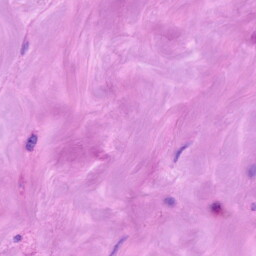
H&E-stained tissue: Breast